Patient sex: M
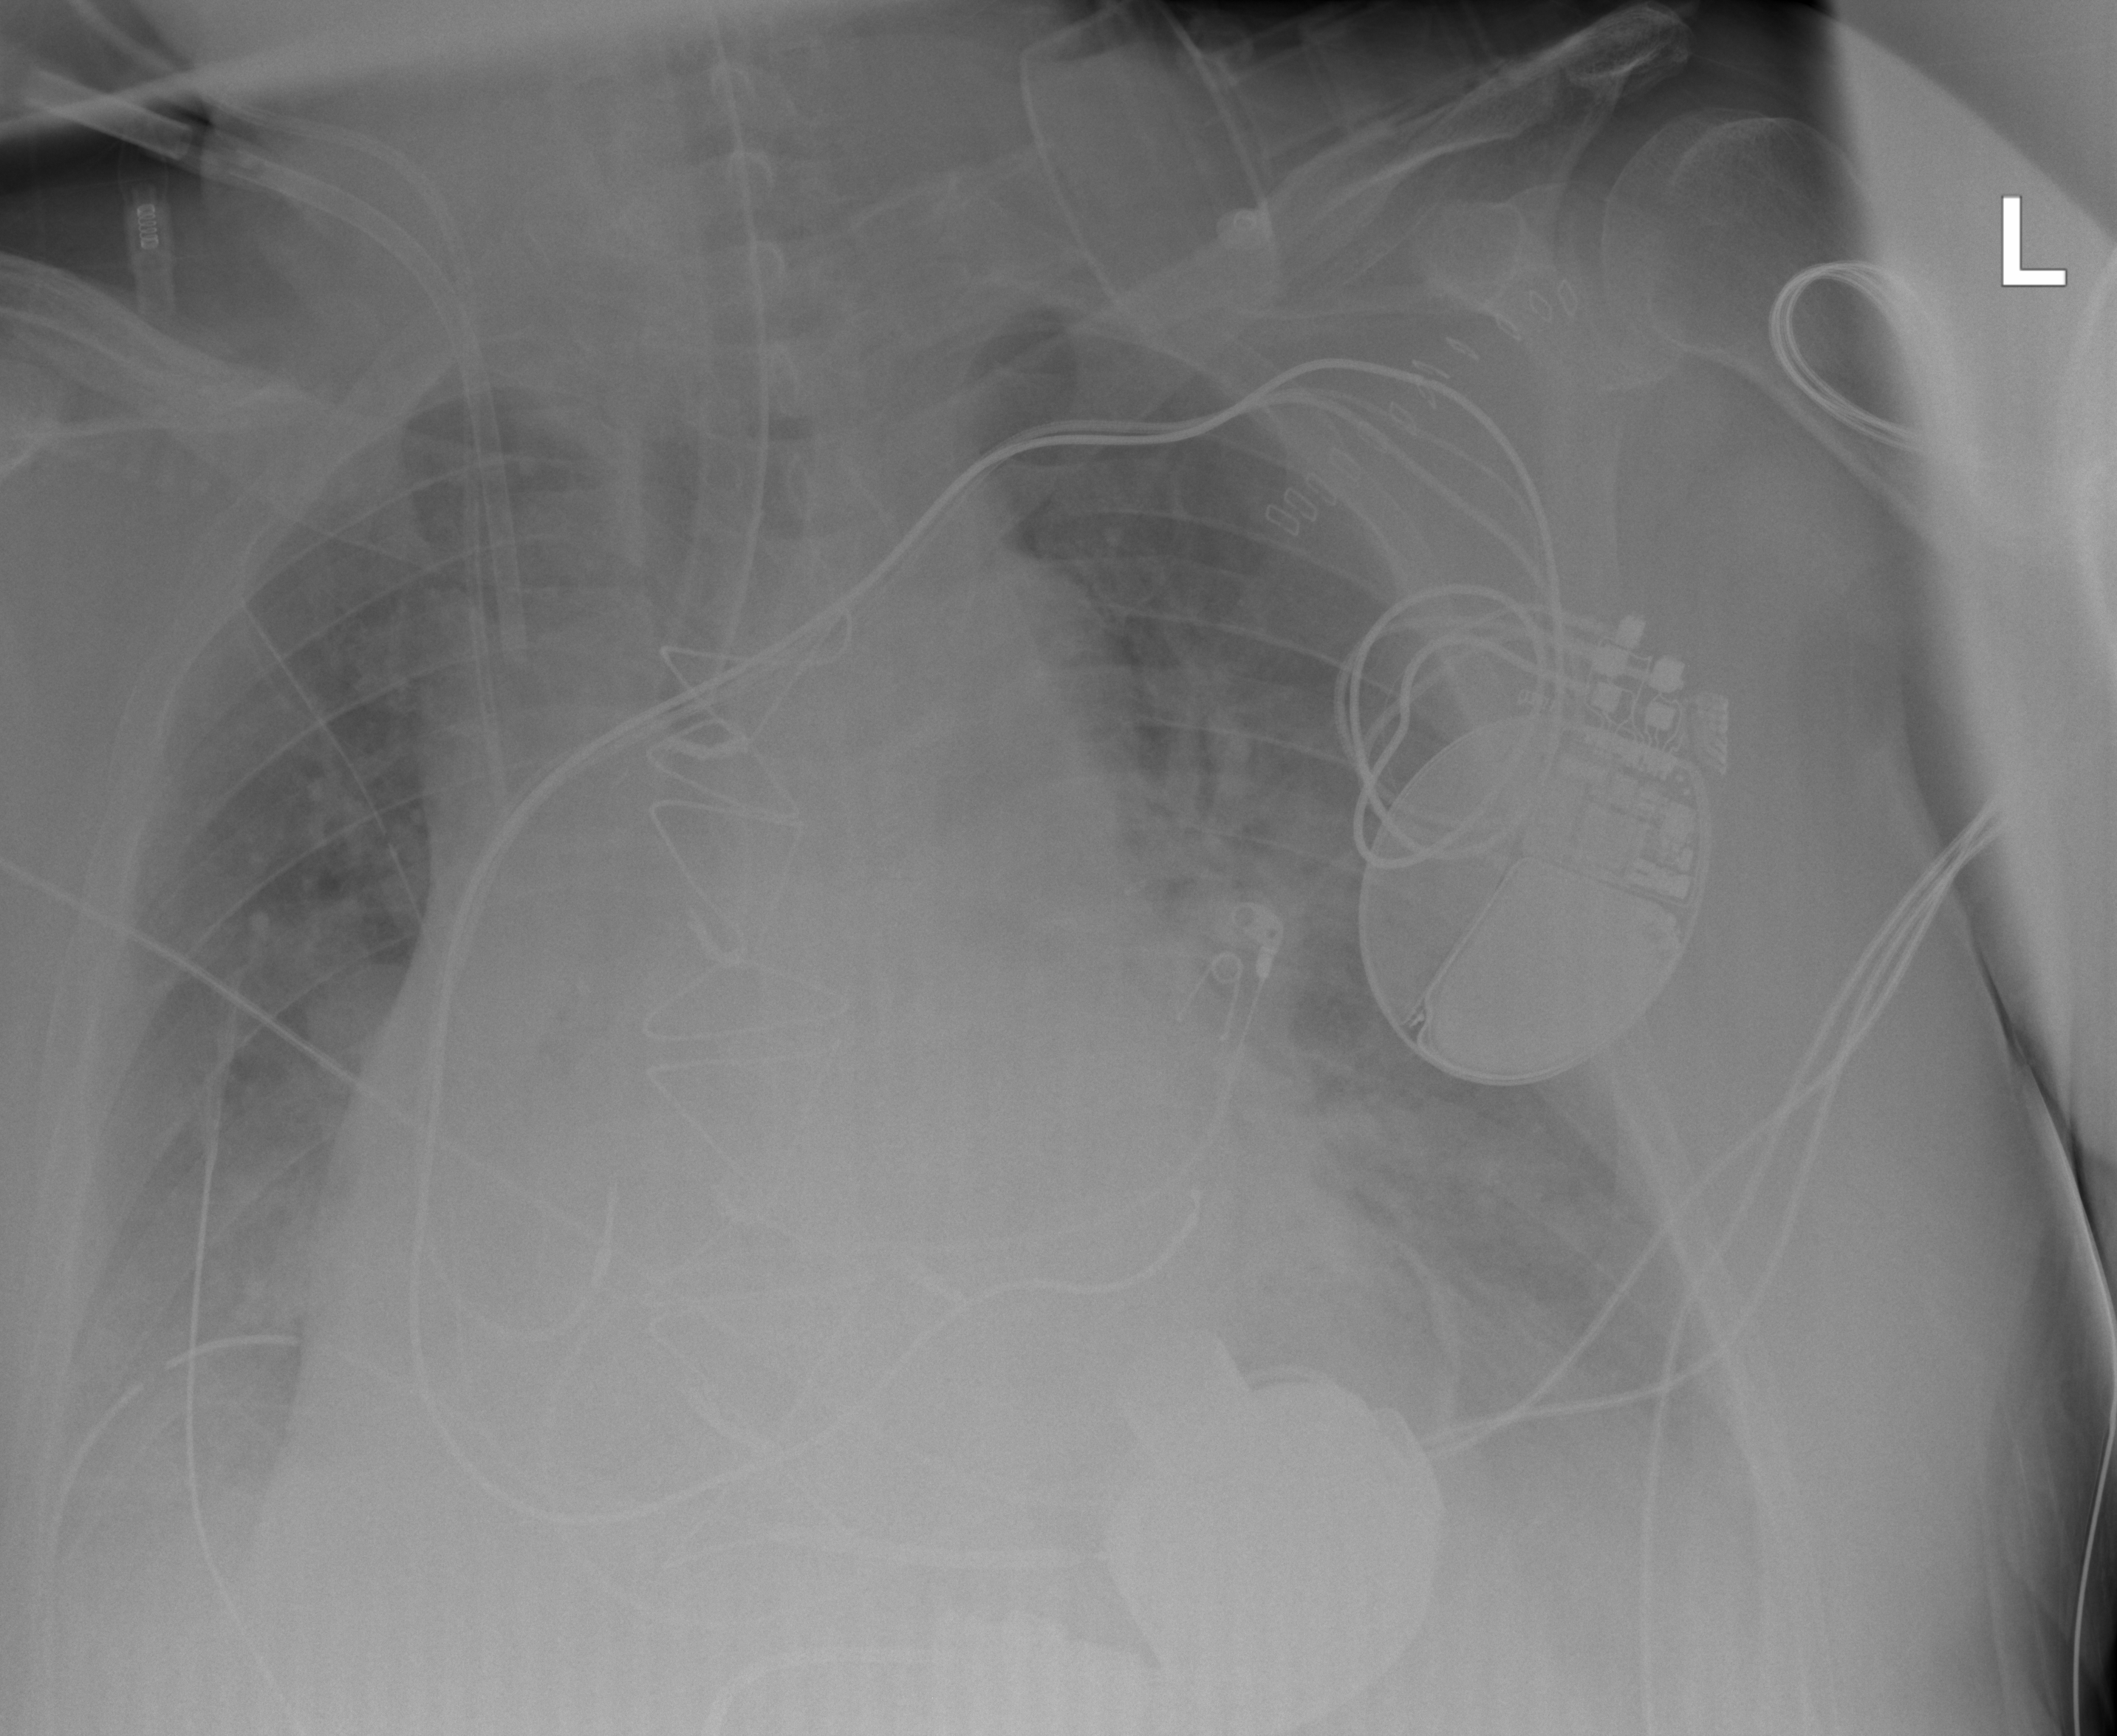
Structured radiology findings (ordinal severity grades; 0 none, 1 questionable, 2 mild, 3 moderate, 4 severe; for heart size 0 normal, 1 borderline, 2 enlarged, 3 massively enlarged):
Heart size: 2
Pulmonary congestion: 2
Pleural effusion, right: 2
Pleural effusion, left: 2
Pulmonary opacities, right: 0
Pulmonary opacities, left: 2
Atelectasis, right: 2
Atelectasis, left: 2